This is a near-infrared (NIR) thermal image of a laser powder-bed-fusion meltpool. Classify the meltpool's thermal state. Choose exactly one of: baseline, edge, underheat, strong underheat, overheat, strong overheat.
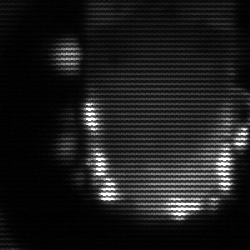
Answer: baseline